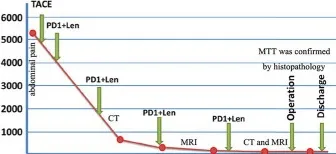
The overall clinical development/diagnosis timeline (B).
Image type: chart (chart)